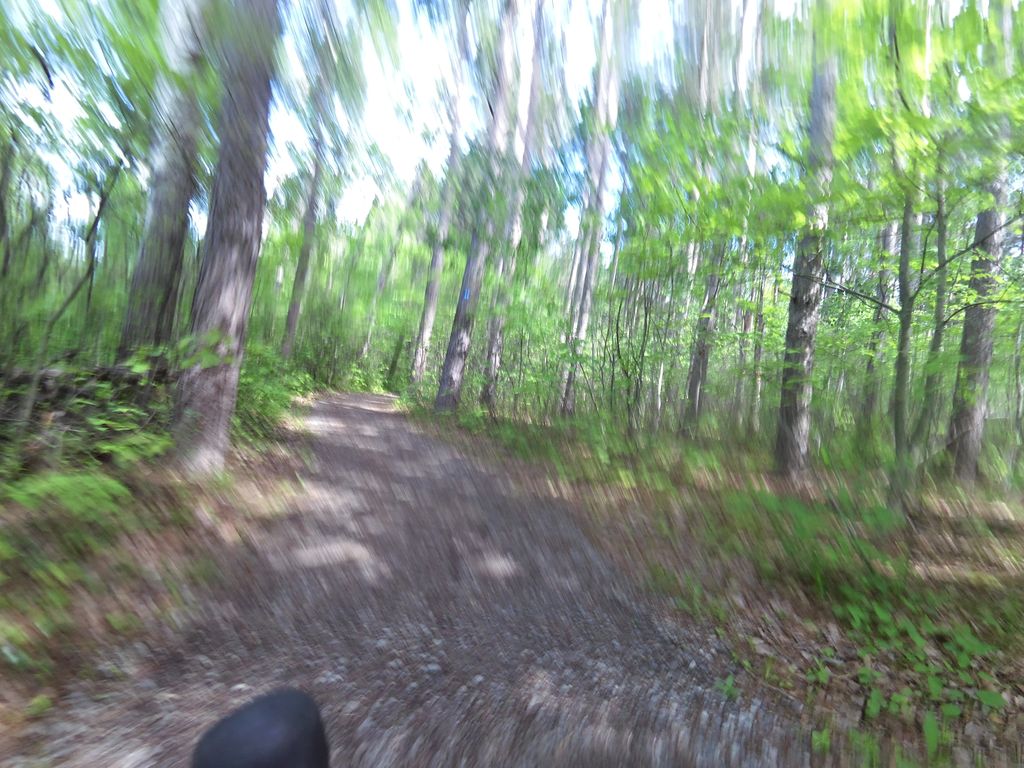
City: ottawa-gatineau